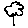
Label: flower